RGB frame:
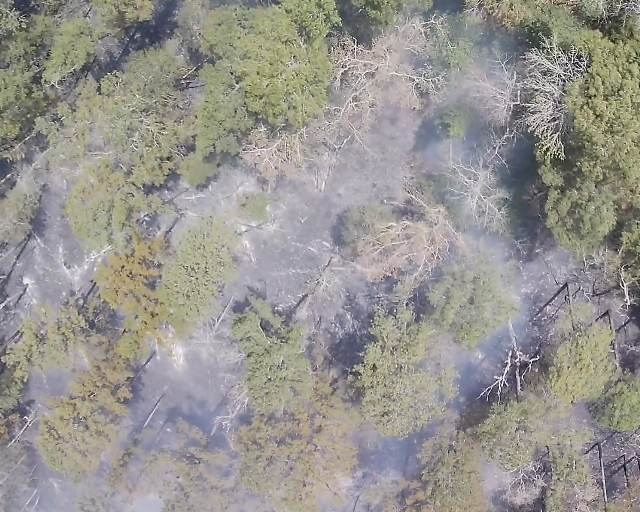
Thermal frame:
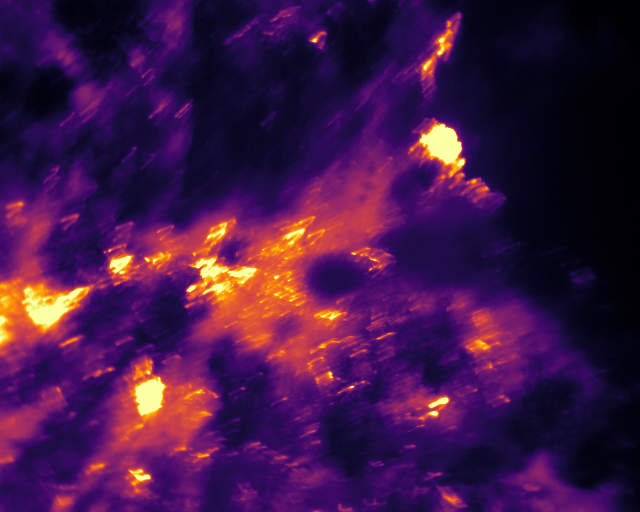
Captured: 2026-02-26 03:40:34
Pixels at or above 80 °C: 6305 (fraction of frame: 0.01924)